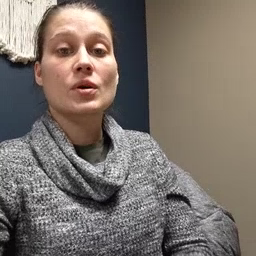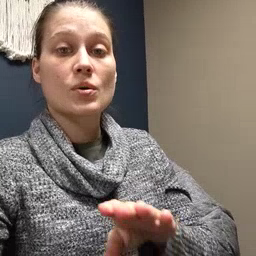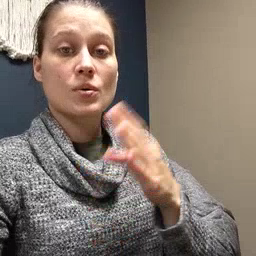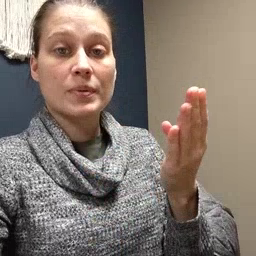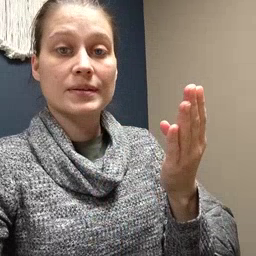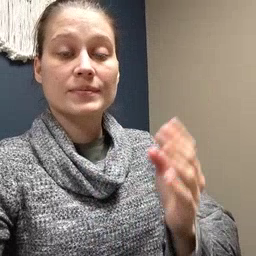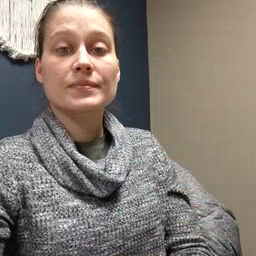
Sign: open